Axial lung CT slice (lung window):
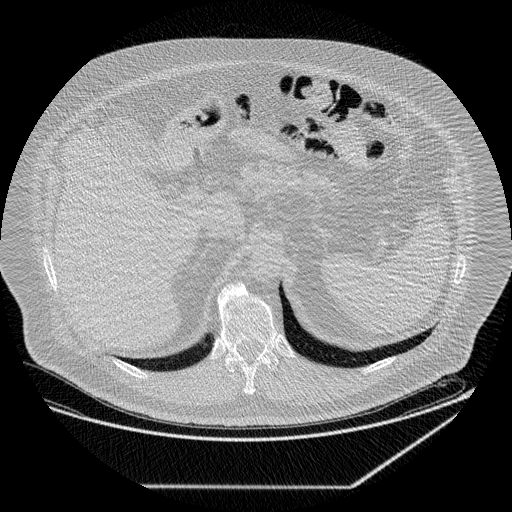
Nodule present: no